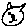
Label: cat